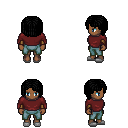
a pixel art fantasy rpg character, female body template, human, dark skin, maroon long-sleeve shirt, teal pants, black pageboy hairstyle, cloth bracers, white slippers, four views (front, back, left, right), 2x2 character sprite sheet, small pixel art, hard edges, no anti-aliasing